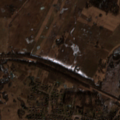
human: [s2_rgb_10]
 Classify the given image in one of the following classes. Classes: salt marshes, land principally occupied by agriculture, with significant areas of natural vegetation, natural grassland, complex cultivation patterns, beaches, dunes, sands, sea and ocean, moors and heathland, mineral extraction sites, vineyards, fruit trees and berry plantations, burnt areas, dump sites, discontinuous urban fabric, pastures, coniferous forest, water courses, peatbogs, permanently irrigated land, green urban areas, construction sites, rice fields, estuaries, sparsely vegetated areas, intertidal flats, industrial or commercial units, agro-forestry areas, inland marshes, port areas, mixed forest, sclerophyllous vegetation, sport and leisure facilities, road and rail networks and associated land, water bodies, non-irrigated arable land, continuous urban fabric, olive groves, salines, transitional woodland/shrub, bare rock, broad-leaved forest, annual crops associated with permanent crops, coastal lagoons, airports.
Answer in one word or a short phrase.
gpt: discontinuous urban fabric, non-irrigated arable land, pastures, complex cultivation patterns, land principally occupied by agriculture, with significant areas of natural vegetation